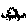
Label: hexagon